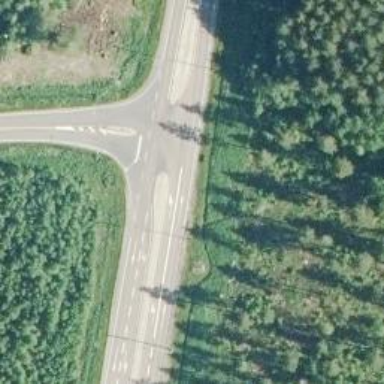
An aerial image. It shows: Road with "give way" sign.